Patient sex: M
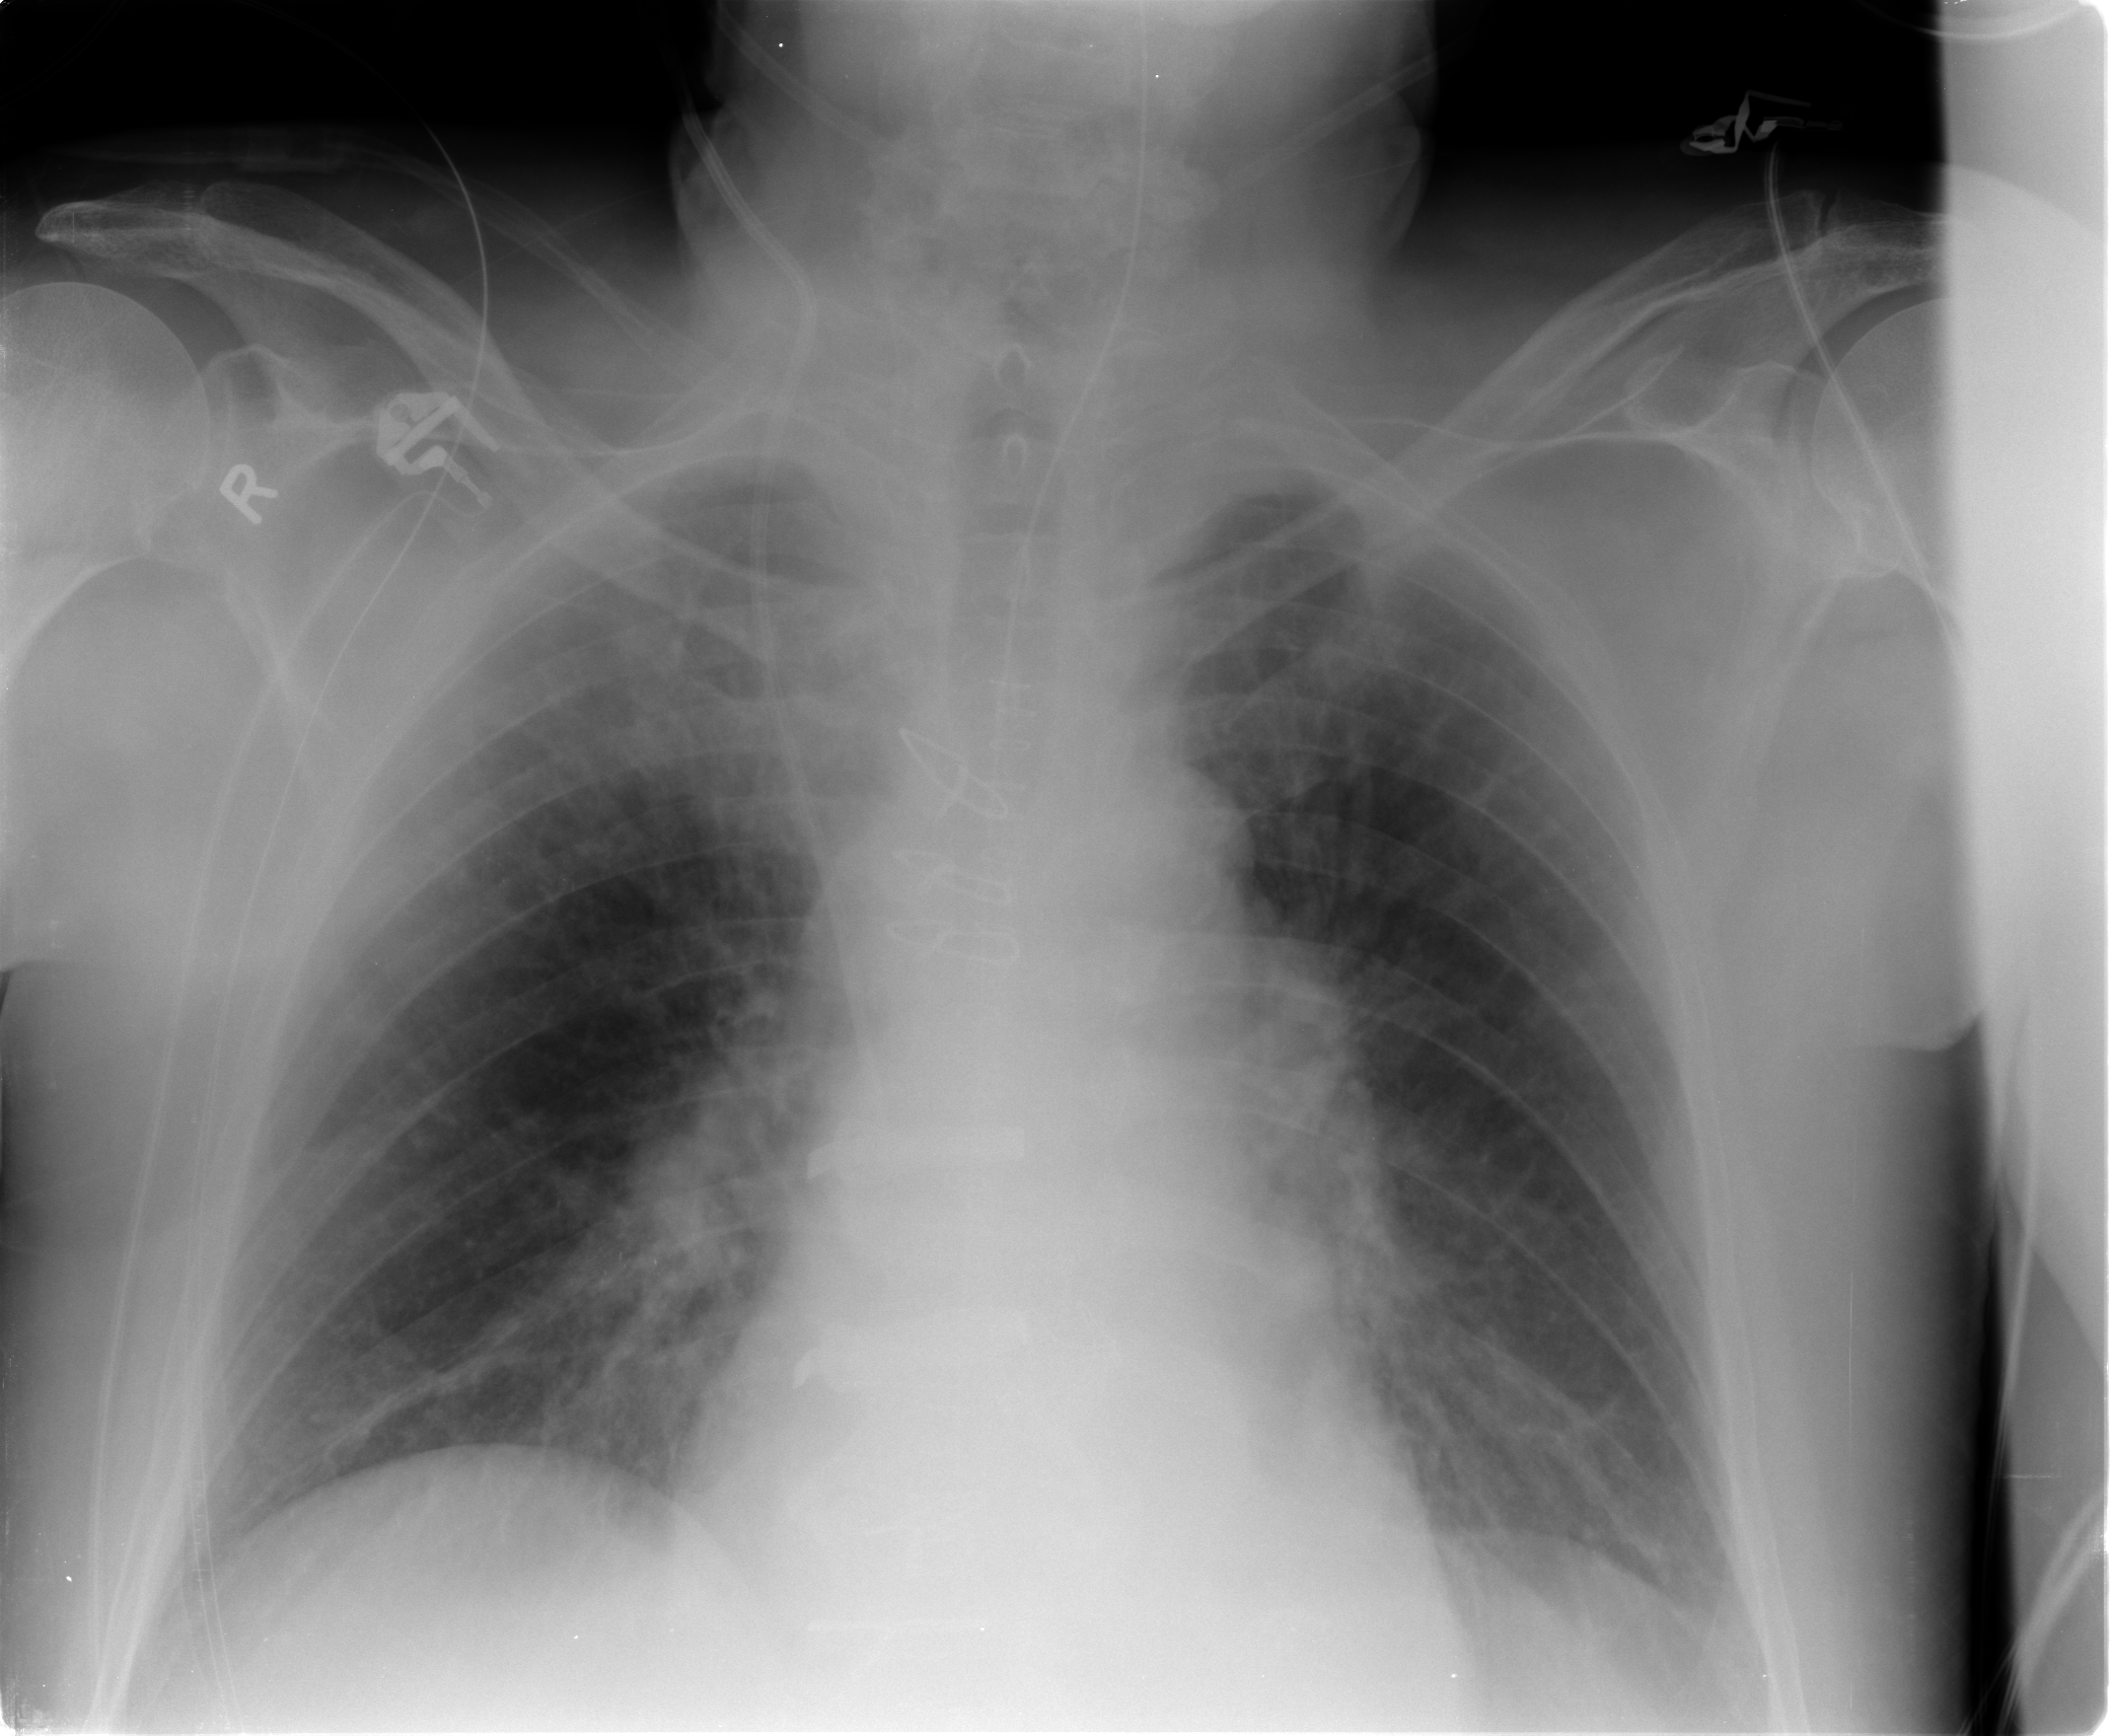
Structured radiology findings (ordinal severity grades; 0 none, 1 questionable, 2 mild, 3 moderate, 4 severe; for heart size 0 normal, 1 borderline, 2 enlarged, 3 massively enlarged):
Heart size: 0
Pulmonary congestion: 2
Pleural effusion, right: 2
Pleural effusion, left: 2
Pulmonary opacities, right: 2
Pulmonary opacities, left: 2
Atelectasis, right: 2
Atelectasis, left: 2